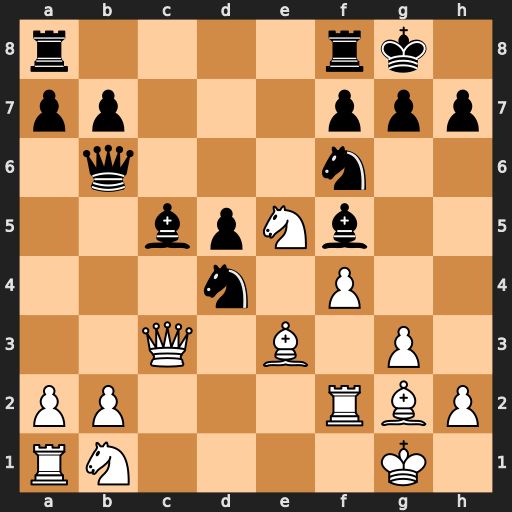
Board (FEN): r4rk1/pp3ppp/1q3n2/2bpNb2/3n1P2/2Q1B1P1/PP3RBP/RN4K1
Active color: w
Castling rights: -
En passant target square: -
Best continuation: b4 Nf3+ Rxf3 Bxe3+ Qxe3